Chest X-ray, AP view. Patient: 56 years old, sex M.
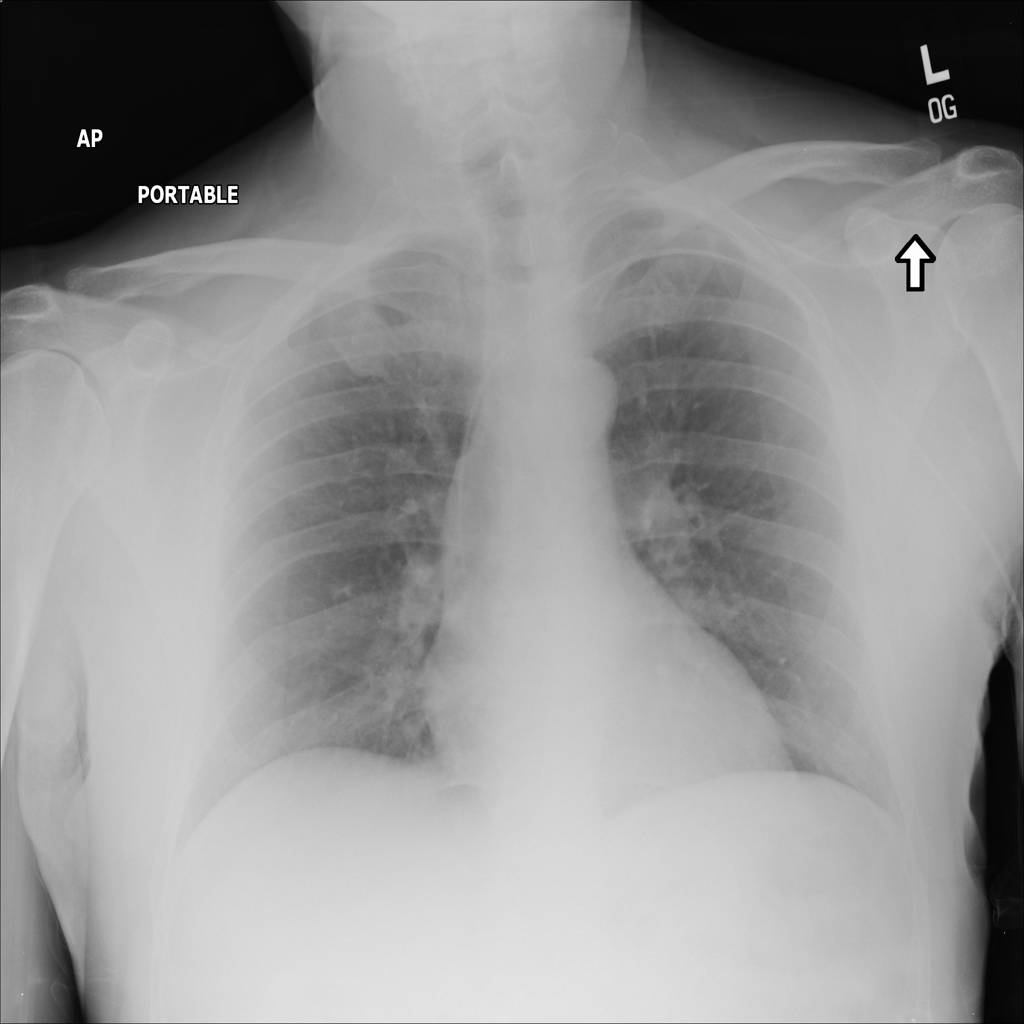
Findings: No Finding